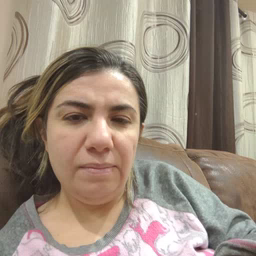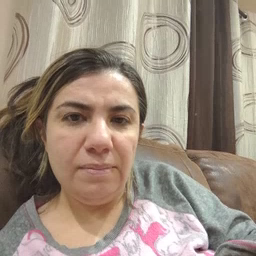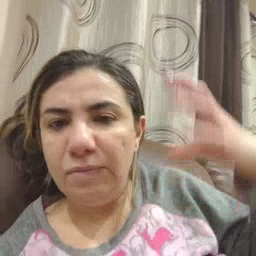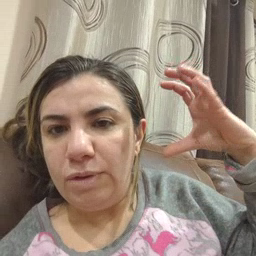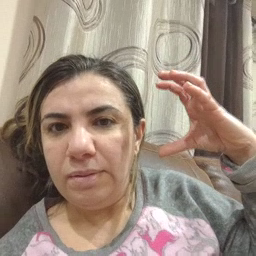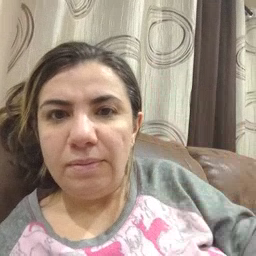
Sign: radio